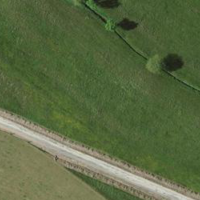
EUNIS habitat code: 52
Species observed at this site:
Buteo buteo
Falco tinnunculus